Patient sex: M
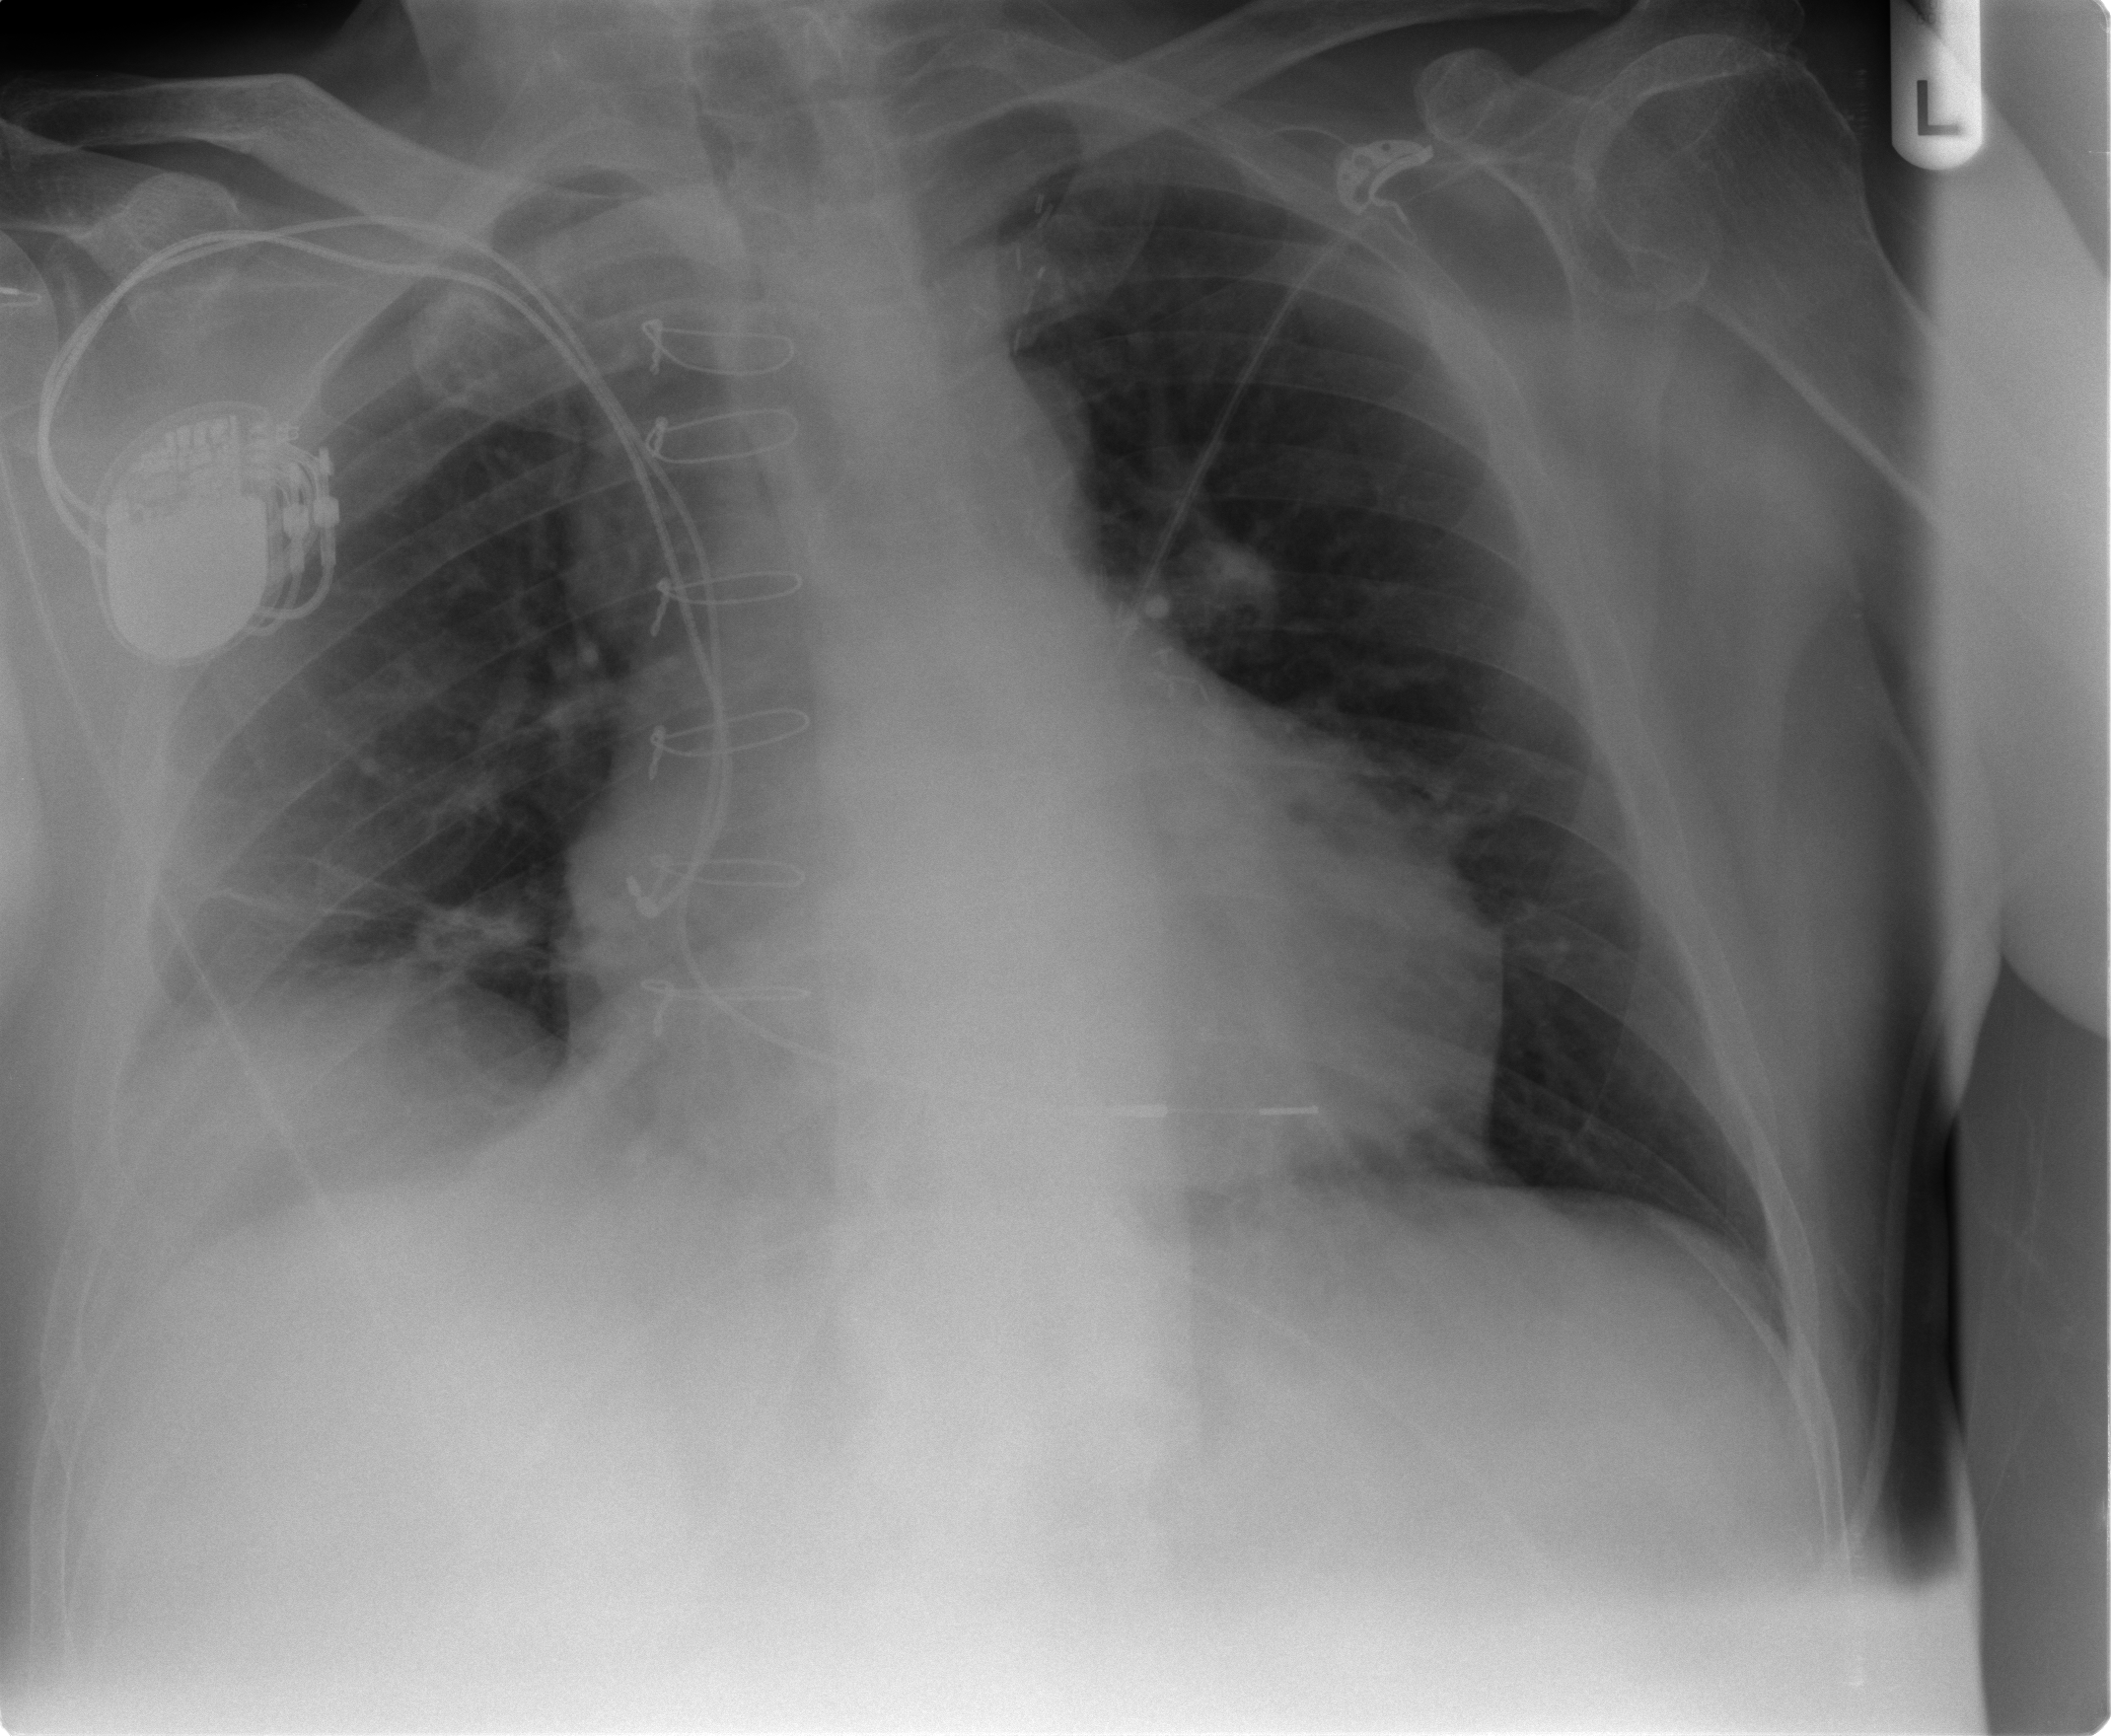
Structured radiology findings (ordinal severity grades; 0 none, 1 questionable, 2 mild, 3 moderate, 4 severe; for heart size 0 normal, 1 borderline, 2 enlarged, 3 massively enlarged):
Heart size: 1
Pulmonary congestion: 0
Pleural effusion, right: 2
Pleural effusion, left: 0
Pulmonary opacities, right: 0
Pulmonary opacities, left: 0
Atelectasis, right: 2
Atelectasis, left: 0